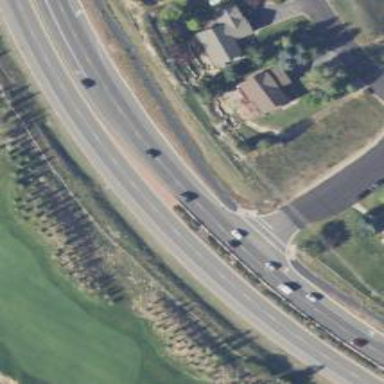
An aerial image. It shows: Asphalt road classified as trunk highway.